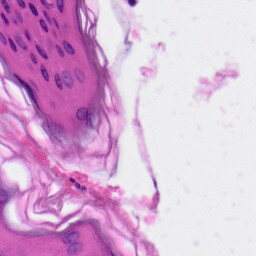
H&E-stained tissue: Skin